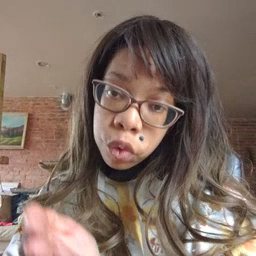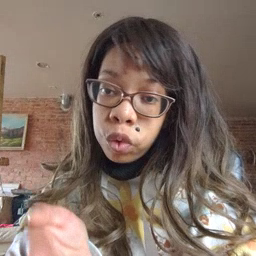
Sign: boat